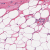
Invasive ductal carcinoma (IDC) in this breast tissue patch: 0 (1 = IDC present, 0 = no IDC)